Question: I'm trying to implement the BottomNavigation Component from Material UI and i have an issue with when the user uses the back and forward buttons of the browser.
The problem is, that the BottomNavigation Component is configured to change page in the the layout when a navigation item button is pressed. What it doesn't do however, is change the selected index of the BottomNavigation items when the browser is used to go back to the previous page.
What im left with is an inconsistent state.
How do i go about changing the selected index of the navigation component when the browser buttons are used?
Here is how the UI looks :-
[
Here is the Root Component :-
'''
import React from 'react'
import {browserHistory, withRouter} from 'react-router';
import {PropTypes} from 'prop-types'
import {connect} from 'react-redux'
import MuiThemeProvider from 'material-ui/styles/MuiThemeProvider'
import AppBar from 'material-ui/AppBar'
import Paper from 'material-ui/Paper'
import MyBottomNavigation from '../material-ui/MyBottomNavigation'
const style = {
padding: 10,
height: '85vh'
}
class Root extends React.Component {
constructor(props) {
super(props)
this.state = {
bottomNavItemIndex : 0
}
}
render() {
return (
<MuiThemeProvider>
<div>
<AppBar title="Pluralsight Admin"
iconClassNameRight="muidocs-icon-navigation-expand-more"
showMenuIconButton={false}
zDepth={1}
/>
<Paper zDepth={1} style={style}>
{this.props.children}
</Paper>
<MyBottomNavigation/>
</div>
</MuiThemeProvider>
)
}
}
Root.propTypes = {
children: PropTypes.object.isRequired
}
export default Root
'''
And here is the Navigation Component :-
'''
class MyBottomNavigation extends Component {
constructor(props){
super(props)
this.state = {
selectedIndex: 0
}
this.selectBottomNavigationItem = this.selectBottomNavigationItem.bind(this)
}
selectBottomNavigationItem(index){
this.setState({selectedIndex: index})
switch(index) {
case 0:
return browserHistory.push('/')
case 1:
return browserHistory.push('/courses')
case 2:
return browserHistory.push('/authors')
default:
return browserHistory.push('/')
}
}
render() {
return (
<Paper zDepth={1}>
<BottomNavigation selectedIndex={this.state.selectedIndex}>
<BottomNavigationItem
label="Home"
icon={recentsIcon}
onClick={() => this.selectBottomNavigationItem(0)}
/>
<BottomNavigationItem
label="Course"
icon={favoritesIcon}
onClick={() => this.selectBottomNavigationItem(1)}
/>
<BottomNavigationItem
label="Authors"
icon={nearbyIcon}
onClick={() => this.selectBottomNavigationItem(2)}
/>
</BottomNavigation>
</Paper>
)
}
}
export default MyBottomNavigation
'''
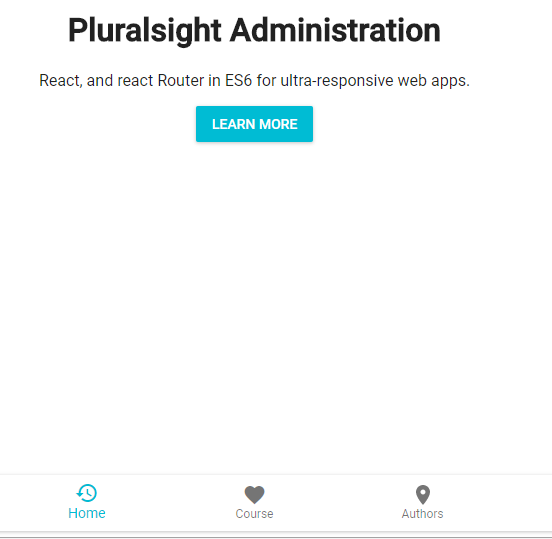
Answer: Just got an implementation working!
The trick is to make a new navbar component that wraps the Material UI 'BottomNavigation' and exports it with the 'react-router-dom''s 'withRouter' higher order function. Then you can do some fiddling with the current route passed into the props and set the value of the 'BottomNavigation' component based on an array of routes (which route corresponds to which value).
My code works a bit differently than what you posted originally, I'm just going off of the 'BottomNavigation' example <URL>.
Here is my implementation:
/src/App.js
'''
import React, {Component} from 'react';
import './App.css';
import {BrowserRouter as Router, Route} from 'react-router-dom';
import PrimaryNav from './components/PrimaryNav';
// Views
import HomeView from './views/HomeView';
class App extends Component {
render() {
return (
<Router>
<div className="app">
<Route path="/" component={HomeView} />
<PrimaryNav />
</div>
</Router>
);
}
}
export default App;
'''
/src/components/PrimaryNav.js
'''
import React, {Component} from 'react';
import {Link, withRouter} from 'react-router-dom';
import BottomNavigation from '@material-ui/core/BottomNavigation';
import BottomNavigationAction from '@material-ui/core/BottomNavigationAction';
import LanguageIcon from '@material-ui/icons/Language';
import GroupIcon from '@material-ui/icons/Group';
import ShoppingBasketIcon from '@material-ui/icons/ShoppingBasket';
import HelpIcon from '@material-ui/icons/Help';
import EmailIcon from '@material-ui/icons/Email';
import './PrimaryNav.css';
class PrimaryNav extends Component {
state = {
value: 0,
pathMap: [
'/panoramas',
'/members',
'/shop',
'/about',
'/subscribe'
]
};
componentWillReceiveProps(newProps) {
const {pathname} = newProps.location;
const {pathMap} = this.state;
const value = pathMap.indexOf(pathname);
if (value > -1) {
this.setState({
value
});
}
}
handleChange = (event, value) => {
this.setState({ value });
};
render() {
const {value, pathMap} = this.state;
return (
<BottomNavigation
value={value}
onChange={this.handleChange}
showLabels
className="nav primary"
>
<BottomNavigationAction label="Panoramas" icon={<LanguageIcon />} component={Link} to={pathMap[0]} />
<BottomNavigationAction label="Members" icon={<GroupIcon />} component={Link} to={pathMap[1]} />
<BottomNavigationAction label="Shop" icon={<ShoppingBasketIcon />} component={Link} to={pathMap[2]} />
<BottomNavigationAction label="About" icon={<HelpIcon />} component={Link} to={pathMap[3]} />
<BottomNavigationAction label="Subscribe" icon={<EmailIcon />} component={Link} to={pathMap[4]} />
</BottomNavigation>
);
}
}
export default withRouter(PrimaryNav);
'''
And here's my version numbers for good measure:
'''
"@material-ui/core": "^1.3.1",
"@material-ui/icons": "^1.1.0",
"react": "^16.4.1",
"react-dom": "^16.4.1",
'''